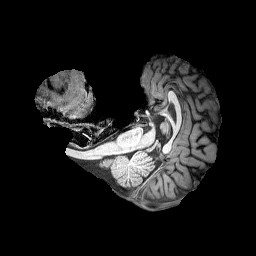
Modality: T1w
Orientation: axial
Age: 45
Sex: male
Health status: healthy